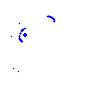
Particle: proton